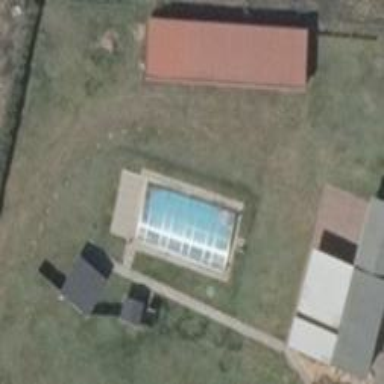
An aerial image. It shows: Swimming pool located in leisure land.